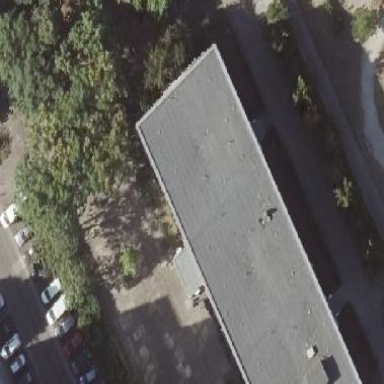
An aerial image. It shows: School building.